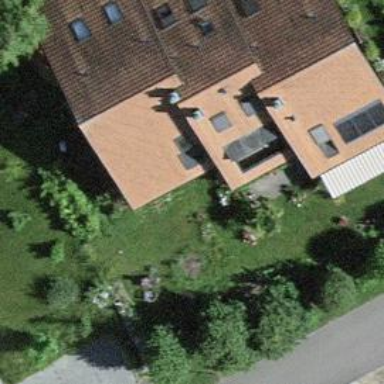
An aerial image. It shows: Terrace building.